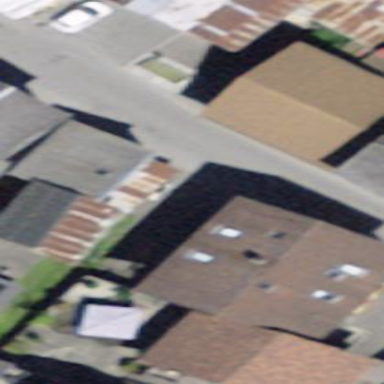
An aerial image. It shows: Building.